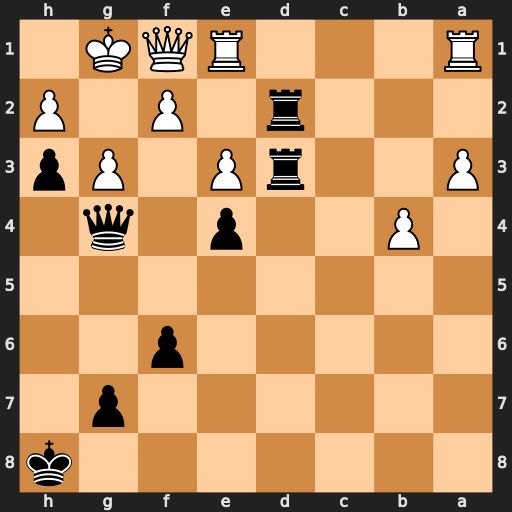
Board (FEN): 7k/6p1/5p2/8/1P2p1q1/P2rP1Pp/3r1P1P/R3RQK1
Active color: b
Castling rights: -
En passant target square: -
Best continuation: Rd5 Rac1 Rf5